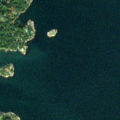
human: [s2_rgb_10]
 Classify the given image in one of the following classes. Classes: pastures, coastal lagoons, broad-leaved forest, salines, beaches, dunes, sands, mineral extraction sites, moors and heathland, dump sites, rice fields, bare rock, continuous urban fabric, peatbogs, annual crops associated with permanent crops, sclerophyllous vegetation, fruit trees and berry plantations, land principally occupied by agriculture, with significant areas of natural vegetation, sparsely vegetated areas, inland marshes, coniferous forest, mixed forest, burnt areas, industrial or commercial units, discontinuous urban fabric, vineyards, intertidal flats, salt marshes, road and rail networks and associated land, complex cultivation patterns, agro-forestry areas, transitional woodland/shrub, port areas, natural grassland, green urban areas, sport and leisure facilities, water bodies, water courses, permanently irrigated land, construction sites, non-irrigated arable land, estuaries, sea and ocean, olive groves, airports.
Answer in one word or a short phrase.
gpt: broad-leaved forest, sea and ocean